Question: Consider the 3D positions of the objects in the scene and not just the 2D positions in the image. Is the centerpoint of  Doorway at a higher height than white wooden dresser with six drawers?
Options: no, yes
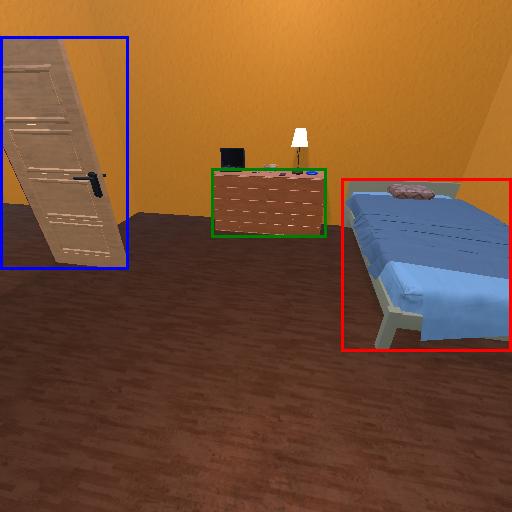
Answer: no